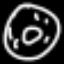
Label: donut